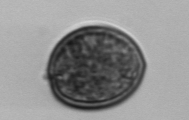
Label: Prorocentrum